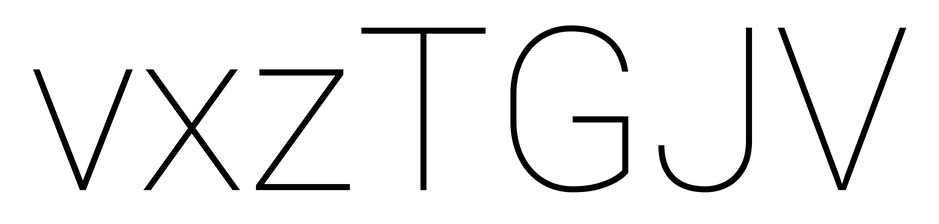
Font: Roboto_Thin